Question: I am doing a very simple task of plotting a 2d numpy histogram and displaying with with
'''
mayavi.mlab.imshow(my2dhistogram, interpolate=False)
'''
For a 5x5 array the output is the following,

I would like the bins along the border to be the same size as the ones in the center. I understand the logic of what mayavi is doing but for this application I absolutely need the bins to be equal size. This is for a scientific visualization where each bin represents a measurement on a detector surface.
Any suggestions?
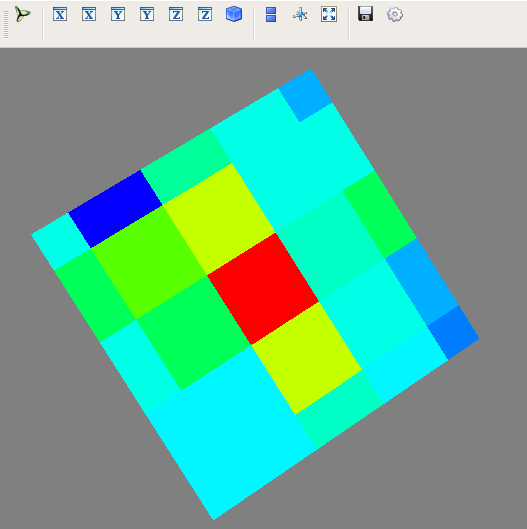
Answer: I know how to do this the right way (it seems like it would be very difficult to get right from what I know about 'imshow'), but I have a conceptual suggestion.
Represent your NxN matrix of items on the surface with an (N+2)x(N+2) matrix and set the border entries to be -1. Then make a customized colormap such that your desired colormap is contained between 0 and 1, with all other entries as (0,0,0,0). I'm not exactly sure how to do that -- iirc mayavi modules don't allow you to setup discontinuous color tables, but you could still hack it in this way. Let me know if the part about the color table is confusing, and I can provide some code to make it work.
Also, is there a reason you need to use mayavi's 'imshow' as opposed to say matplotlib for this essentially 2D problem?